Question: I have a dataframe called diamondsData that I would like to manipulate in such a was that allows me to calculate the the variance in carat size for each type of cut in R.
<URL>
I can easily do it manually as follows:
'''
diamondsData %>%
filter(cut=="Fair") %>%
select(carat) %>%
var()
'''
I can change "Fair in filter(cut=="Fair") to Ideal and so on, but I would like to automate this. I tried creating a list and looping through like :
'''
y <- list("Ideal", "Premium", "Good", "Very Good", "Fair")
for(x in y){
print(
diamondsData %>%
filter(cut==x) %>%
select(carat) %>%
var()
)
}
'''
but this doesn't work. This resulted in:
[
I am working in R. Any suggestions??
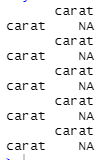
Answer: Use group_by instead of looping:
'''
diamondsData %>%
group_by(cut) %>%
select(carat) %>%
summarize(variability = var(carat))
'''
And it should give you a dataframe containing the variance of carat within each cut.
Edited to replace '%>% var()' with '%>% summarise(....)'.